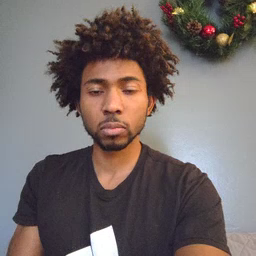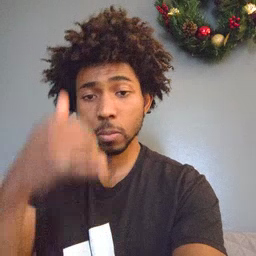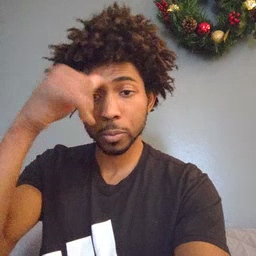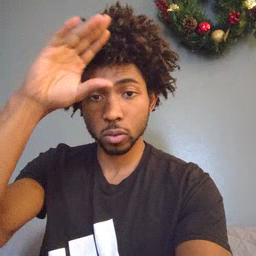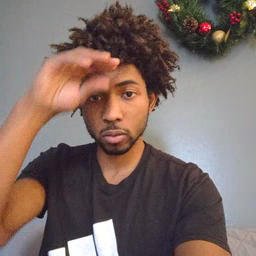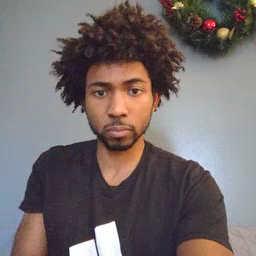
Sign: cowboy